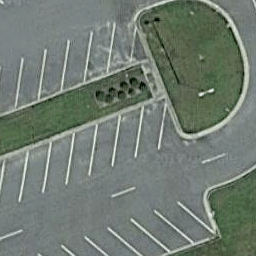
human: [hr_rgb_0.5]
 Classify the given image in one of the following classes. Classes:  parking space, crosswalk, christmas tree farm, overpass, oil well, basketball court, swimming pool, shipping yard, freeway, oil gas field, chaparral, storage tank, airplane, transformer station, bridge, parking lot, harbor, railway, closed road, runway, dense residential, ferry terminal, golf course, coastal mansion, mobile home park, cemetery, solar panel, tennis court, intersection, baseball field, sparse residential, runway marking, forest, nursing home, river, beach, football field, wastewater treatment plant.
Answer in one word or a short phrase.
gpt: parking space